Question: What is the Feature shown?
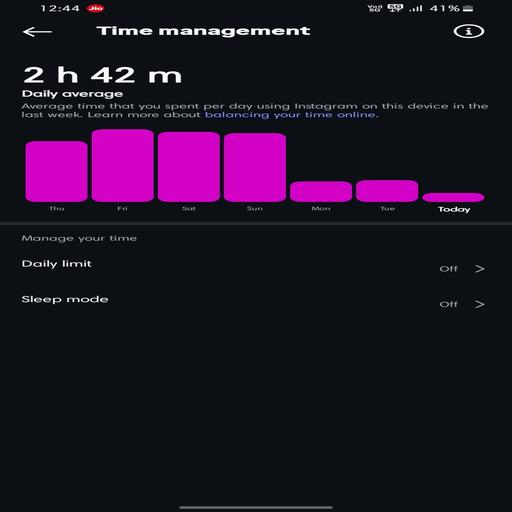
Answer: Time management